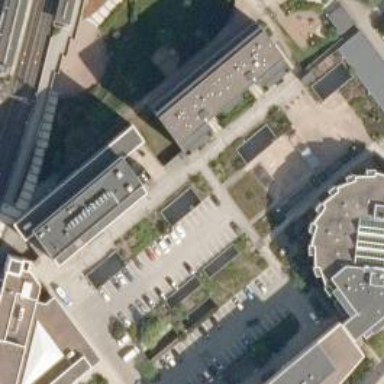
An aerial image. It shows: Commercial building.